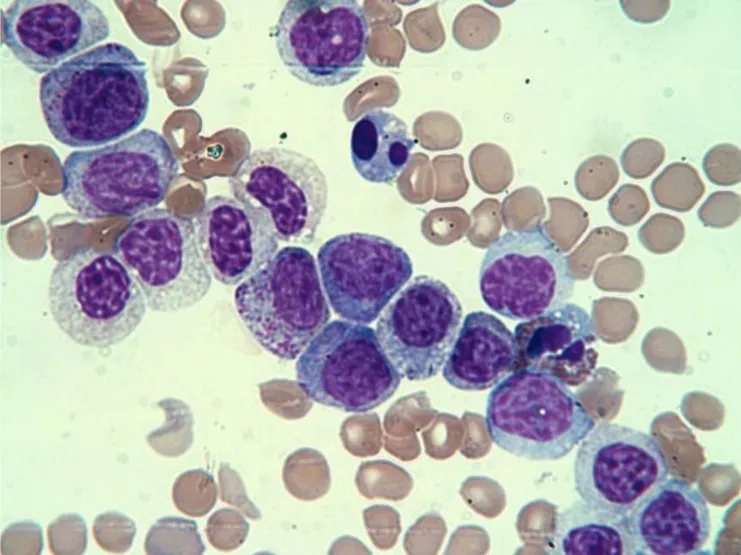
Peripheral smear showing myeloblasts, monoblasts, and promonocytes (Giemsa x 400).
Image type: pathology (giemsa)